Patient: sex M, age 61
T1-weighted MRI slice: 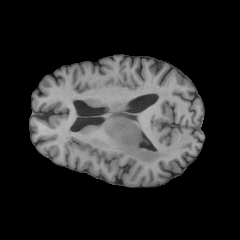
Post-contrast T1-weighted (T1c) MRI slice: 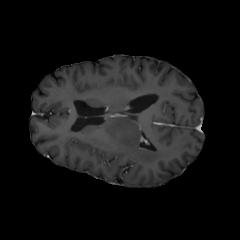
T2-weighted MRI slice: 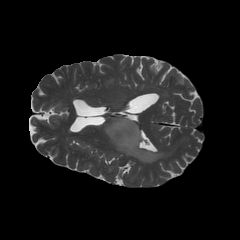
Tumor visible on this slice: yes
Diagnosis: Astrocytoma, IDH-wildtype
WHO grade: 3